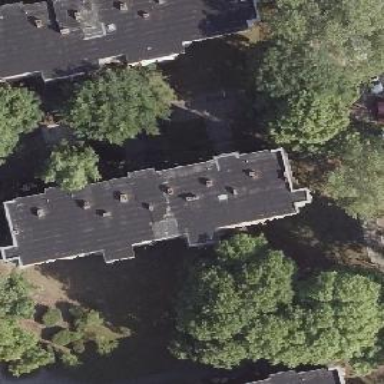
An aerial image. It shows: Apartment building with flat roof.